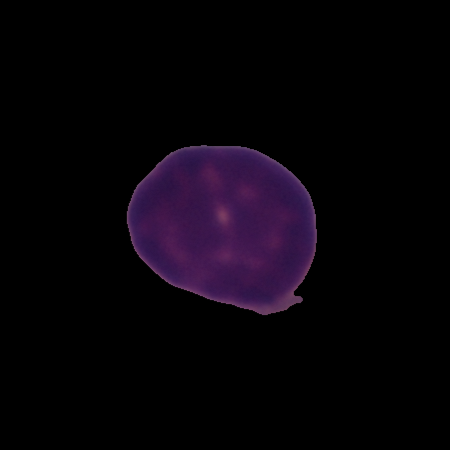
Label: healthy